The image is the raw time-domain waveform of a rolling-element bearing's vibration signal. Determine the bearing's health state. Answer with exactly one of: normal, inner_race, outer_race, ball.
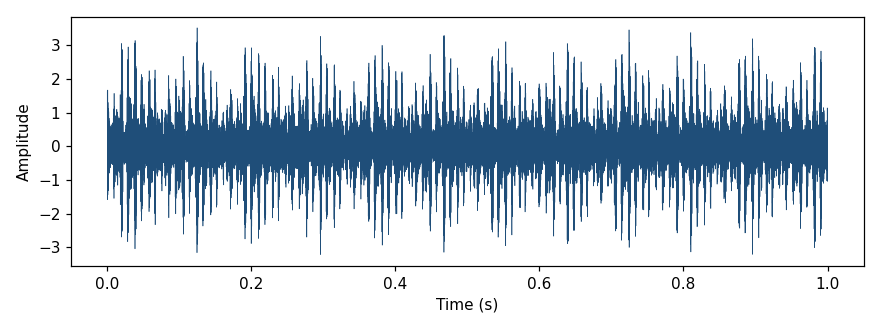
Answer: outer_race